Field crop: maize
Growth stage: 1
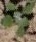
Species: chenopodium